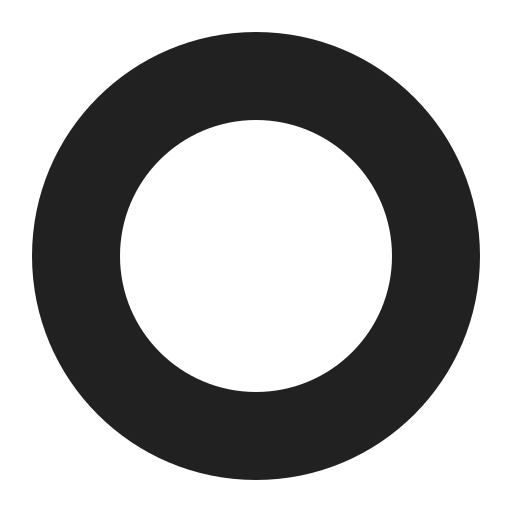
hollow red circle high contrast